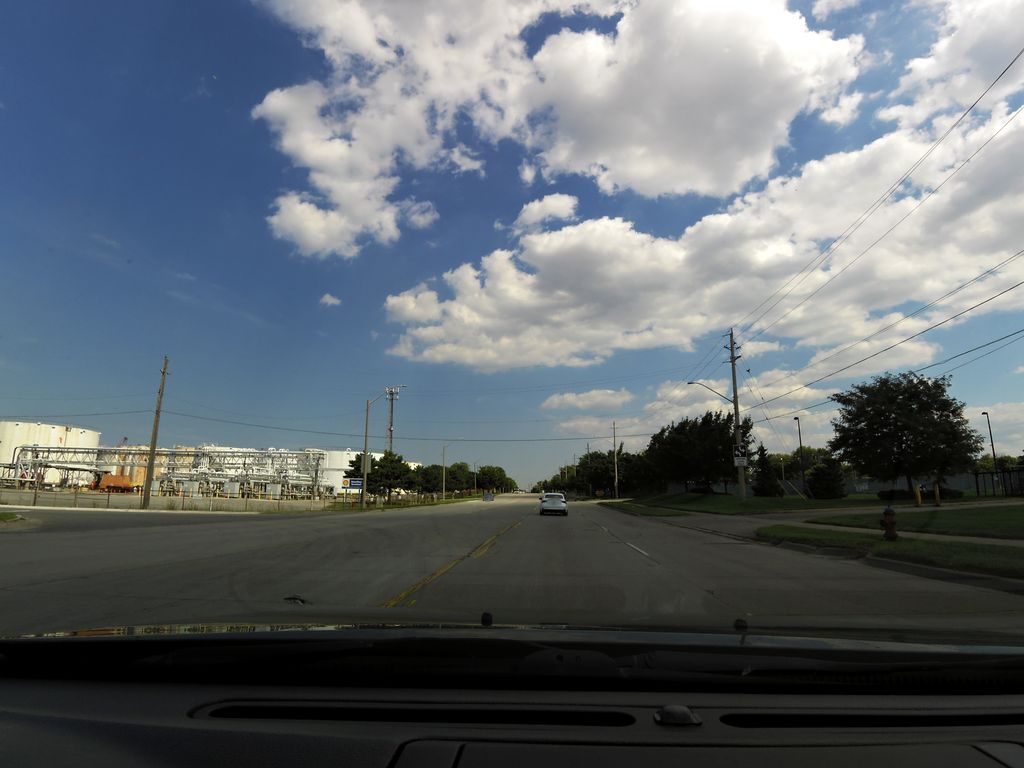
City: hamilton